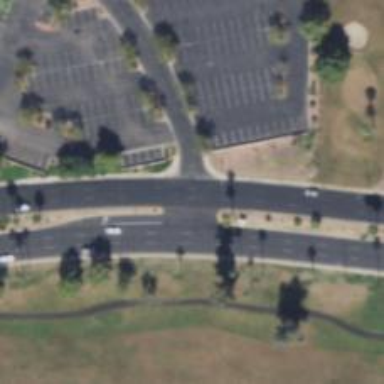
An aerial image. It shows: Secondary link road with asphalt surface.